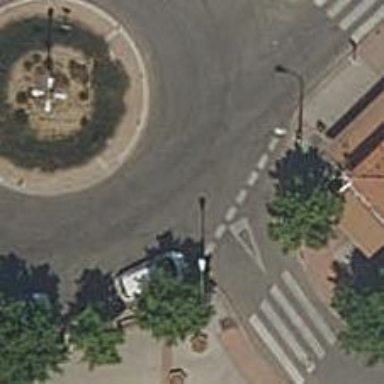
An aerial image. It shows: Residential road that intersects with roundabout.